Field crop: tomato
Growth stage: 2
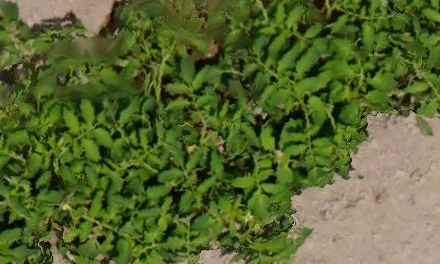
Species: tomato